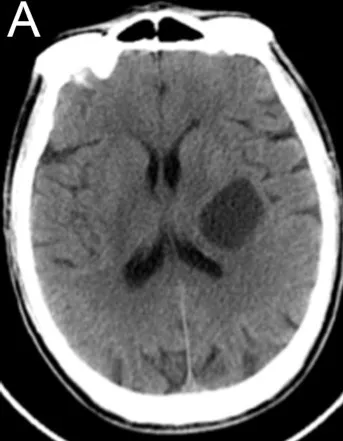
Preoperative CT reexamination.
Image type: radiology (ct)